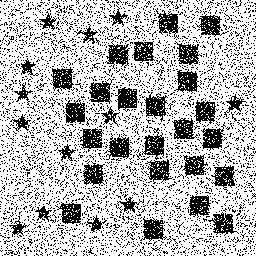
Squares: 25
Triangles: 0
Stars: 13
Total shapes: 38